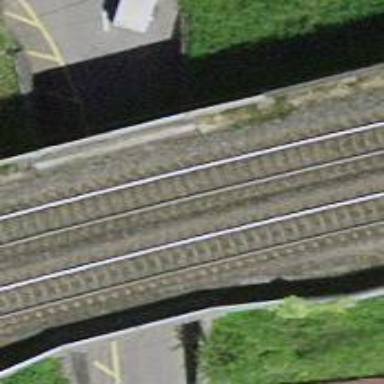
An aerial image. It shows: Railway bridge with electrified tracks and single contact line.